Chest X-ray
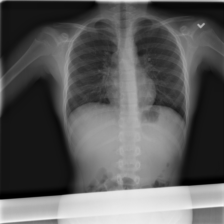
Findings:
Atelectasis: negative
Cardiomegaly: negative
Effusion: negative
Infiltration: negative
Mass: negative
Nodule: negative
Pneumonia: negative
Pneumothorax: negative
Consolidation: negative
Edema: negative
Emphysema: negative
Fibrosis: negative
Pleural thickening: negative
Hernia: negative